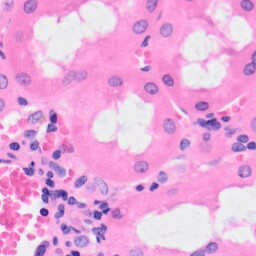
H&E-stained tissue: Kidney